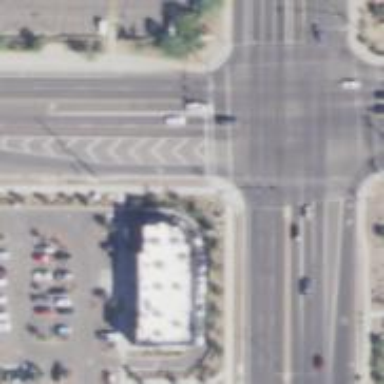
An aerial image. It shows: Solid stop line on the road.